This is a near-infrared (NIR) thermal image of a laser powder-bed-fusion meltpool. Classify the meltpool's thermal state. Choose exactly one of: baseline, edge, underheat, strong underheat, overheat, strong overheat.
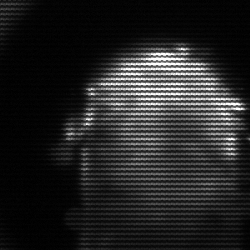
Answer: baseline